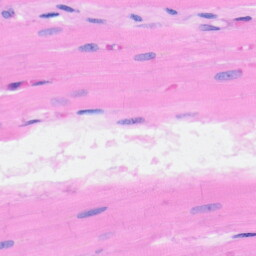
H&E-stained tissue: Heart